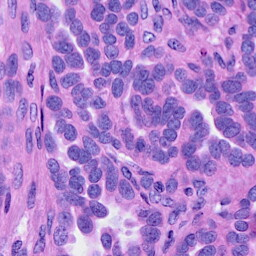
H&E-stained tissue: Ovarian